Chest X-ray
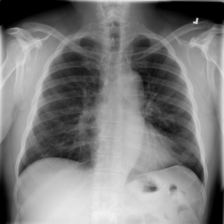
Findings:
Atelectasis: negative
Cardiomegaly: negative
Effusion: negative
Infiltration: negative
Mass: negative
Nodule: negative
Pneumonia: negative
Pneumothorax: negative
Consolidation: negative
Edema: negative
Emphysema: negative
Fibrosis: negative
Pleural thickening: negative
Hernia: negative